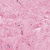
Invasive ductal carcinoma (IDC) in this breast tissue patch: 0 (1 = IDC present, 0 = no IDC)